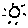
Label: sun